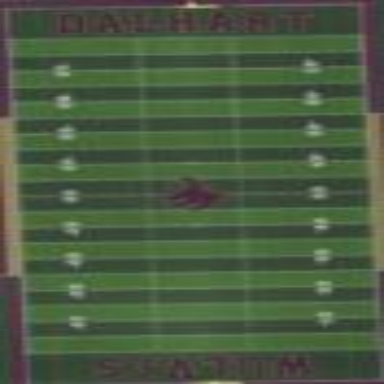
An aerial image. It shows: Pitch for American football.